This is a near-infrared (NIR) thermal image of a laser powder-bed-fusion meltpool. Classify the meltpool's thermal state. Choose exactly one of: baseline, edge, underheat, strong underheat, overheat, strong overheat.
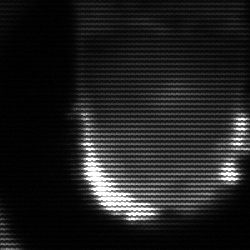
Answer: baseline